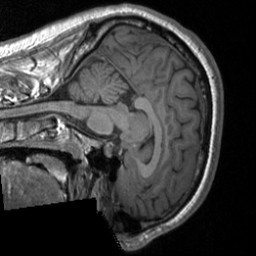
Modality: T1w
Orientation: sagittal
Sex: male
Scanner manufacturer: siemens
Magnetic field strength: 3 T
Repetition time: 1.9 s
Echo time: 0.00226 s